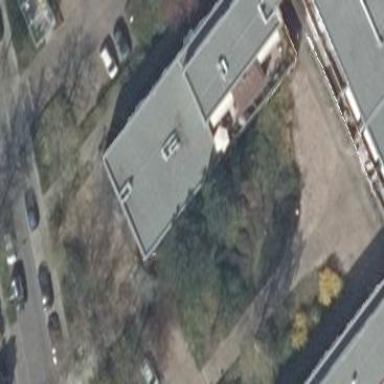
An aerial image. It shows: Apartment building with flat roof.